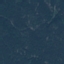
Land use / land cover: Forest